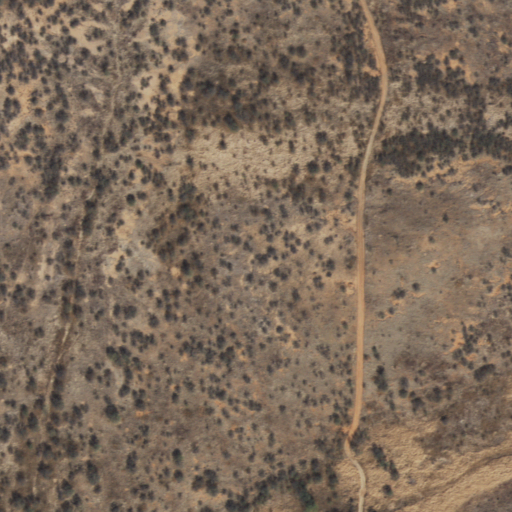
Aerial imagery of plain(s) in Arizona named Compartidero Flats containing shrub and grassland